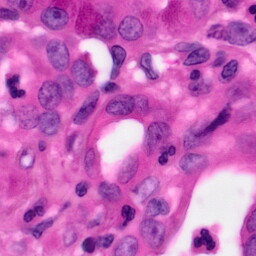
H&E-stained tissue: Pancreatic